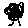
Label: tree